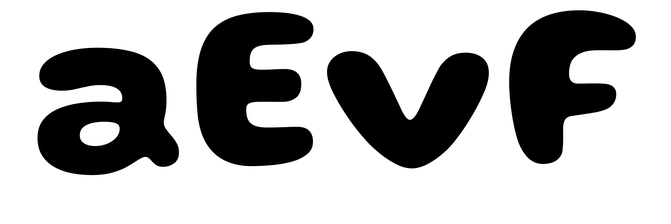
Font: Gluten_Bold